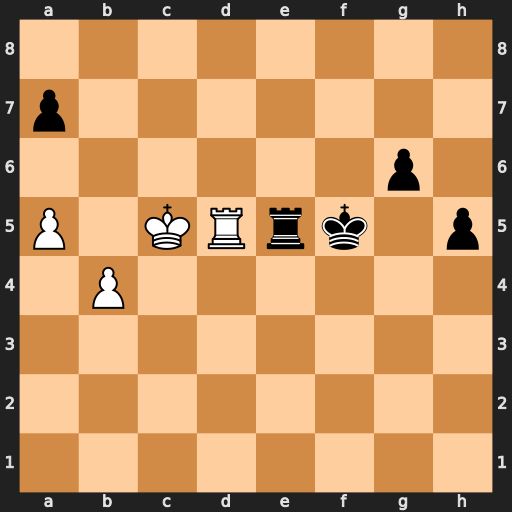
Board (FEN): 8/p7/6p1/P1KRrk1p/1P6/8/8/8
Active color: w
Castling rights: -
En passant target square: -
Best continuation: Rxe5+ Kxe5 b5